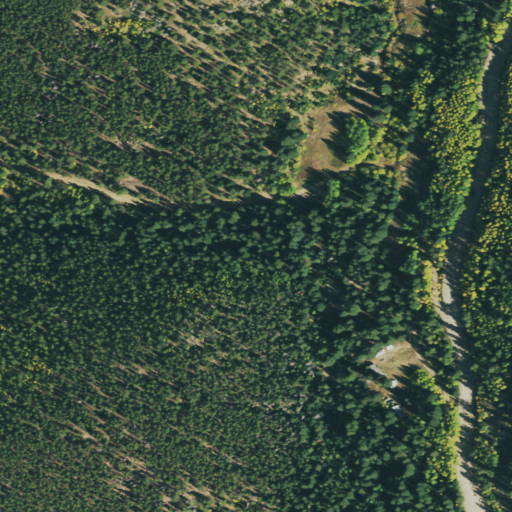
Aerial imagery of valley in Colorado named Broomfield Gulch containing evergreen forest, woody wetlands, and open development